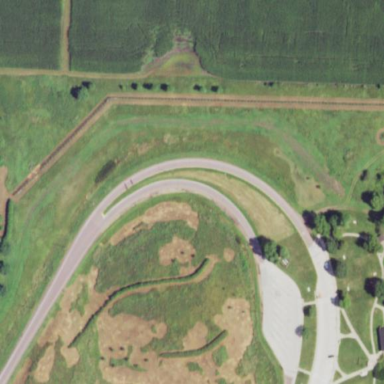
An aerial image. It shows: Rest area on the road.